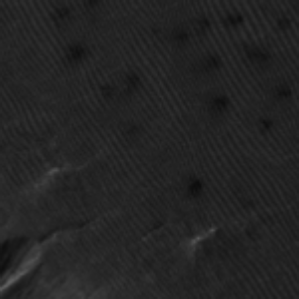
Label: frost